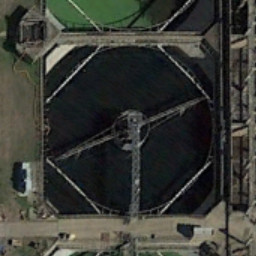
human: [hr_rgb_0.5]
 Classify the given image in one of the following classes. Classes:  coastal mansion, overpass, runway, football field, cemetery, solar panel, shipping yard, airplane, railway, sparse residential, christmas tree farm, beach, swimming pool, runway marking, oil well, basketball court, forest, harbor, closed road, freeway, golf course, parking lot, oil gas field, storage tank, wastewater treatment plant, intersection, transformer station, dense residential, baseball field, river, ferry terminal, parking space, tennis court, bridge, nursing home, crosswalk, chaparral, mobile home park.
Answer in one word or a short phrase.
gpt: wastewater treatment plant